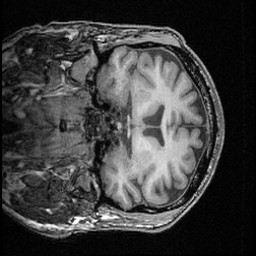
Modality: T1w
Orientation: coronal
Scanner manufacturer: ge
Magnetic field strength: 3 T
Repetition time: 0.00848 s
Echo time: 0.003316 s